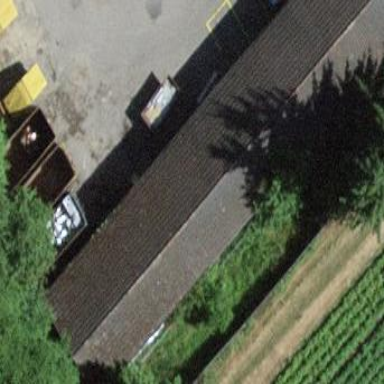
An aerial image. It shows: Warehouse building.